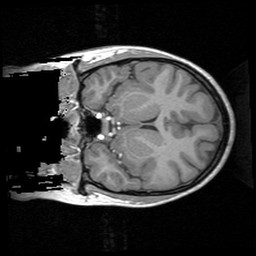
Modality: T1w
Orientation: coronal